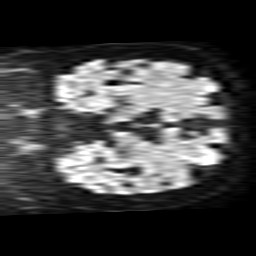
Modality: TRACE
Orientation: coronal
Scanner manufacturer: philips
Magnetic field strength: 1.5 T
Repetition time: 3.821 s
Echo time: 0.09411 s